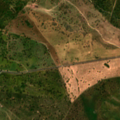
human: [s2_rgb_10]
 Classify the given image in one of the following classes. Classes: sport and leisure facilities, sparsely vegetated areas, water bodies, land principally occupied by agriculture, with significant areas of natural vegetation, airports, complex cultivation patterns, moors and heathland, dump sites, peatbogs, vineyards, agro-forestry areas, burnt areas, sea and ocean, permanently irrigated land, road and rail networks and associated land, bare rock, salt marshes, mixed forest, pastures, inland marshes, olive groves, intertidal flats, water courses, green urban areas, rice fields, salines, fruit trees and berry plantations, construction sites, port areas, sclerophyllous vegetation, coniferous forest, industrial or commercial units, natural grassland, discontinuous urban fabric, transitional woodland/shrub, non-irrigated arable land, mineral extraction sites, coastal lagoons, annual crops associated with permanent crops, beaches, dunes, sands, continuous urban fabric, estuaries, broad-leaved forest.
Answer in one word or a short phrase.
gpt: continuous urban fabric